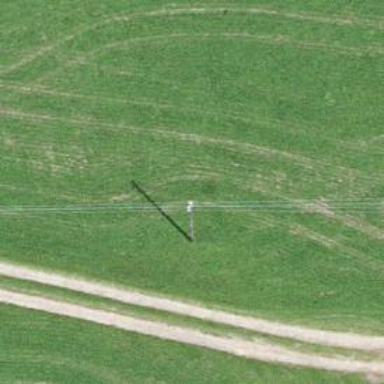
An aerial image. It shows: Utility pole in the area.